Field crop: maize
Growth stage: 2
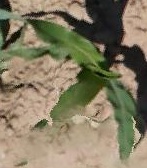
Species: maize